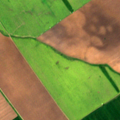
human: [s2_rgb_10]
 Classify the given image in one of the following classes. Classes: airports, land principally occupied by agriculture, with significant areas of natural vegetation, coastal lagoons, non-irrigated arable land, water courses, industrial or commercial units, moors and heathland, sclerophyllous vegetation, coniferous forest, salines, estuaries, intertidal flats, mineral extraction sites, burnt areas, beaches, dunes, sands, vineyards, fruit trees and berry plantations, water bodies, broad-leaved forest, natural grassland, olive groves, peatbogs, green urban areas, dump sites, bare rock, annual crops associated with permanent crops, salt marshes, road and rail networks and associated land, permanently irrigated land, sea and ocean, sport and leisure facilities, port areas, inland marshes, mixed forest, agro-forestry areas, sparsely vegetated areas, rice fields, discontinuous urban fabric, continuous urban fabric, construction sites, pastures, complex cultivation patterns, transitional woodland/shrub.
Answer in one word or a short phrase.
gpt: non-irrigated arable land